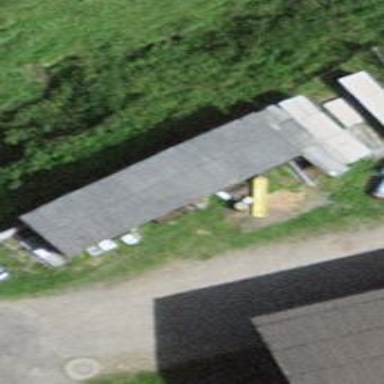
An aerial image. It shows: View of roof of building.